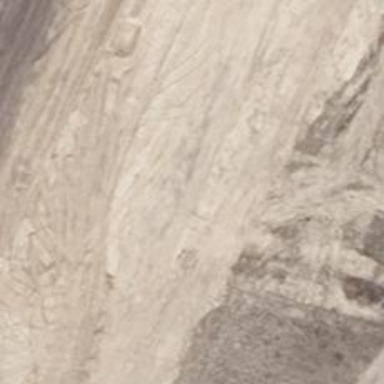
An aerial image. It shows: Gravel track with grade2 quality.